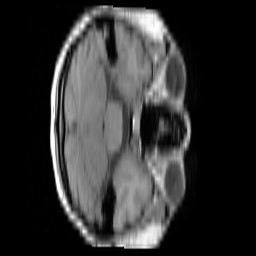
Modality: T1w
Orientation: axial
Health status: ill
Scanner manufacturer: siemens
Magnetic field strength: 3 T
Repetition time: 0.4 s
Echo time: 0.00272 s